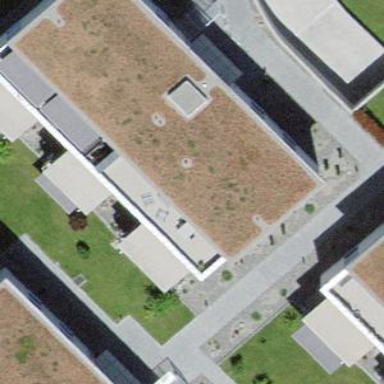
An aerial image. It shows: Flat-roofed apartment building.